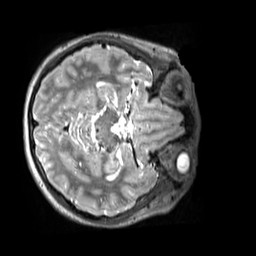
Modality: T2w
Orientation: axial
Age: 13
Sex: male
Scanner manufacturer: siemens
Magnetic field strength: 3 T
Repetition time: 3.2 s
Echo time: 0.408 s